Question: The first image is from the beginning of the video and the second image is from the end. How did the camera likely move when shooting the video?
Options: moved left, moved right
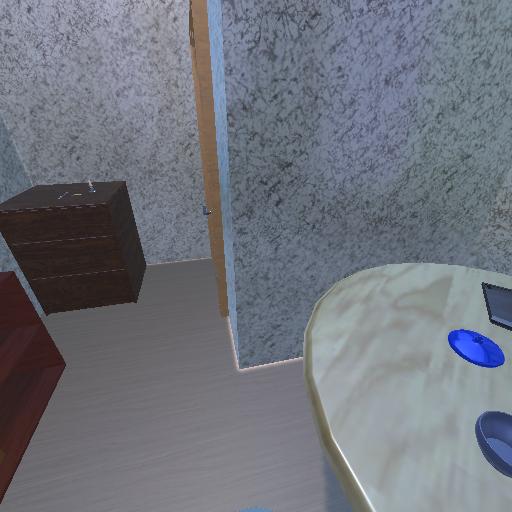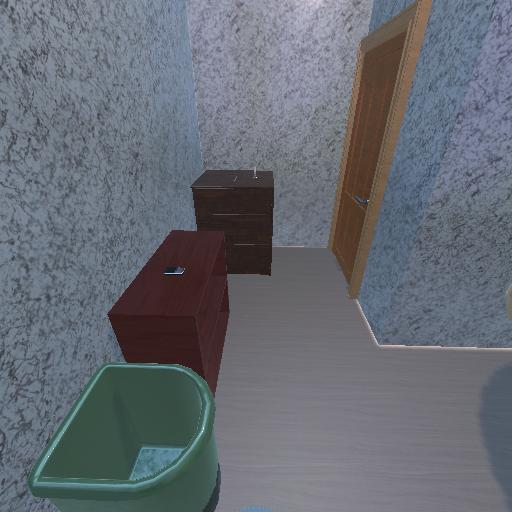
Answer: moved left